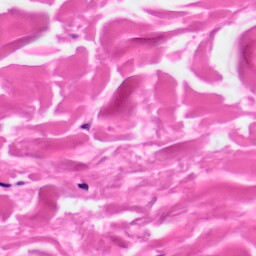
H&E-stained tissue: Skin